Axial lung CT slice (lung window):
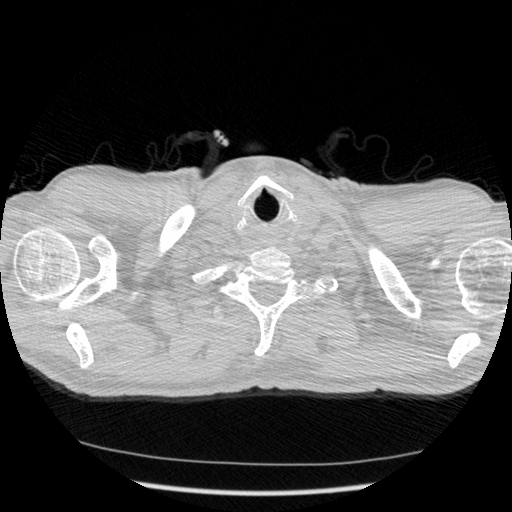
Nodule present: no